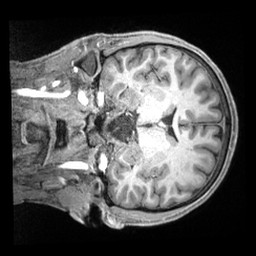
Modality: T1w
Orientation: coronal
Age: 23
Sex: male
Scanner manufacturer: siemens
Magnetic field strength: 3 T
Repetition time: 2.4 s
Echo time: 0.00226 s